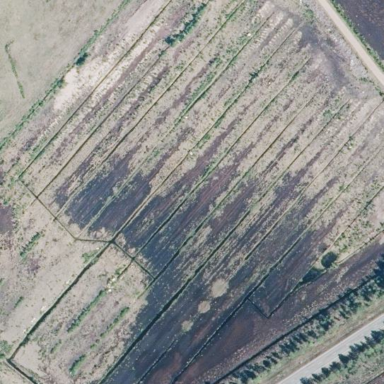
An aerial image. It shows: Peat cutting area.